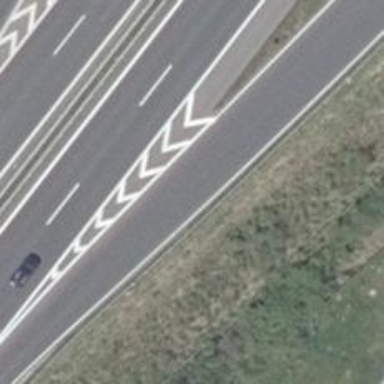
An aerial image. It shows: Motorroad with trunk link.